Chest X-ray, PA view. Patient: 71 years old, sex M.
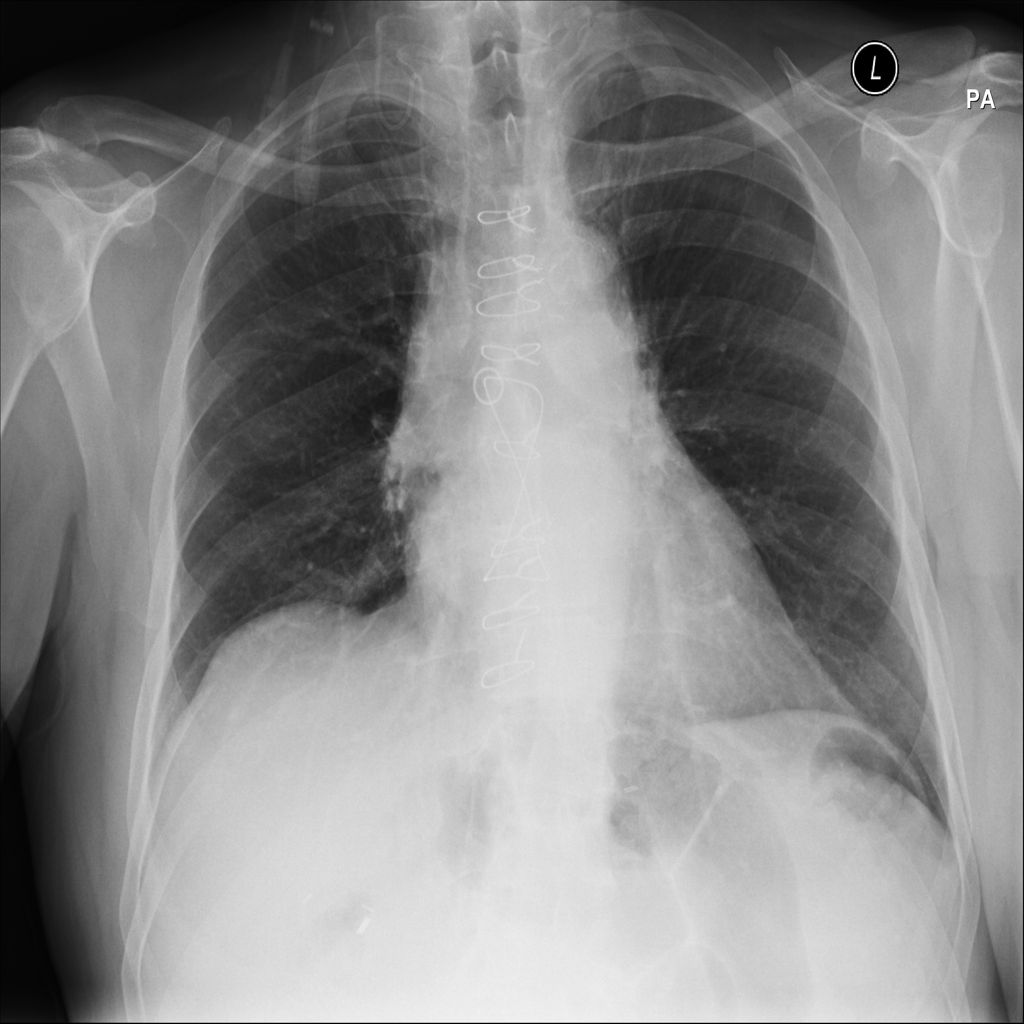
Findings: No Finding